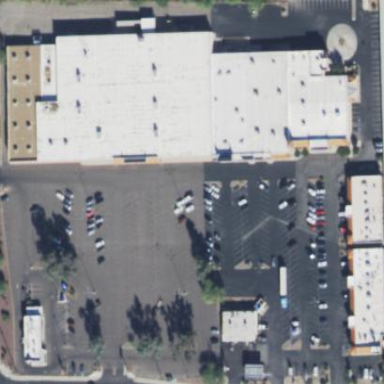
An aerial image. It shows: Retail area.